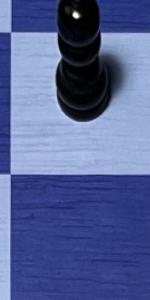
Label: Empty